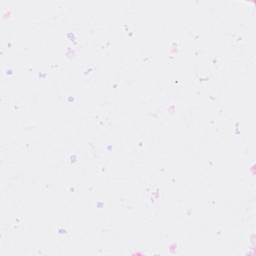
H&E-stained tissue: Breast